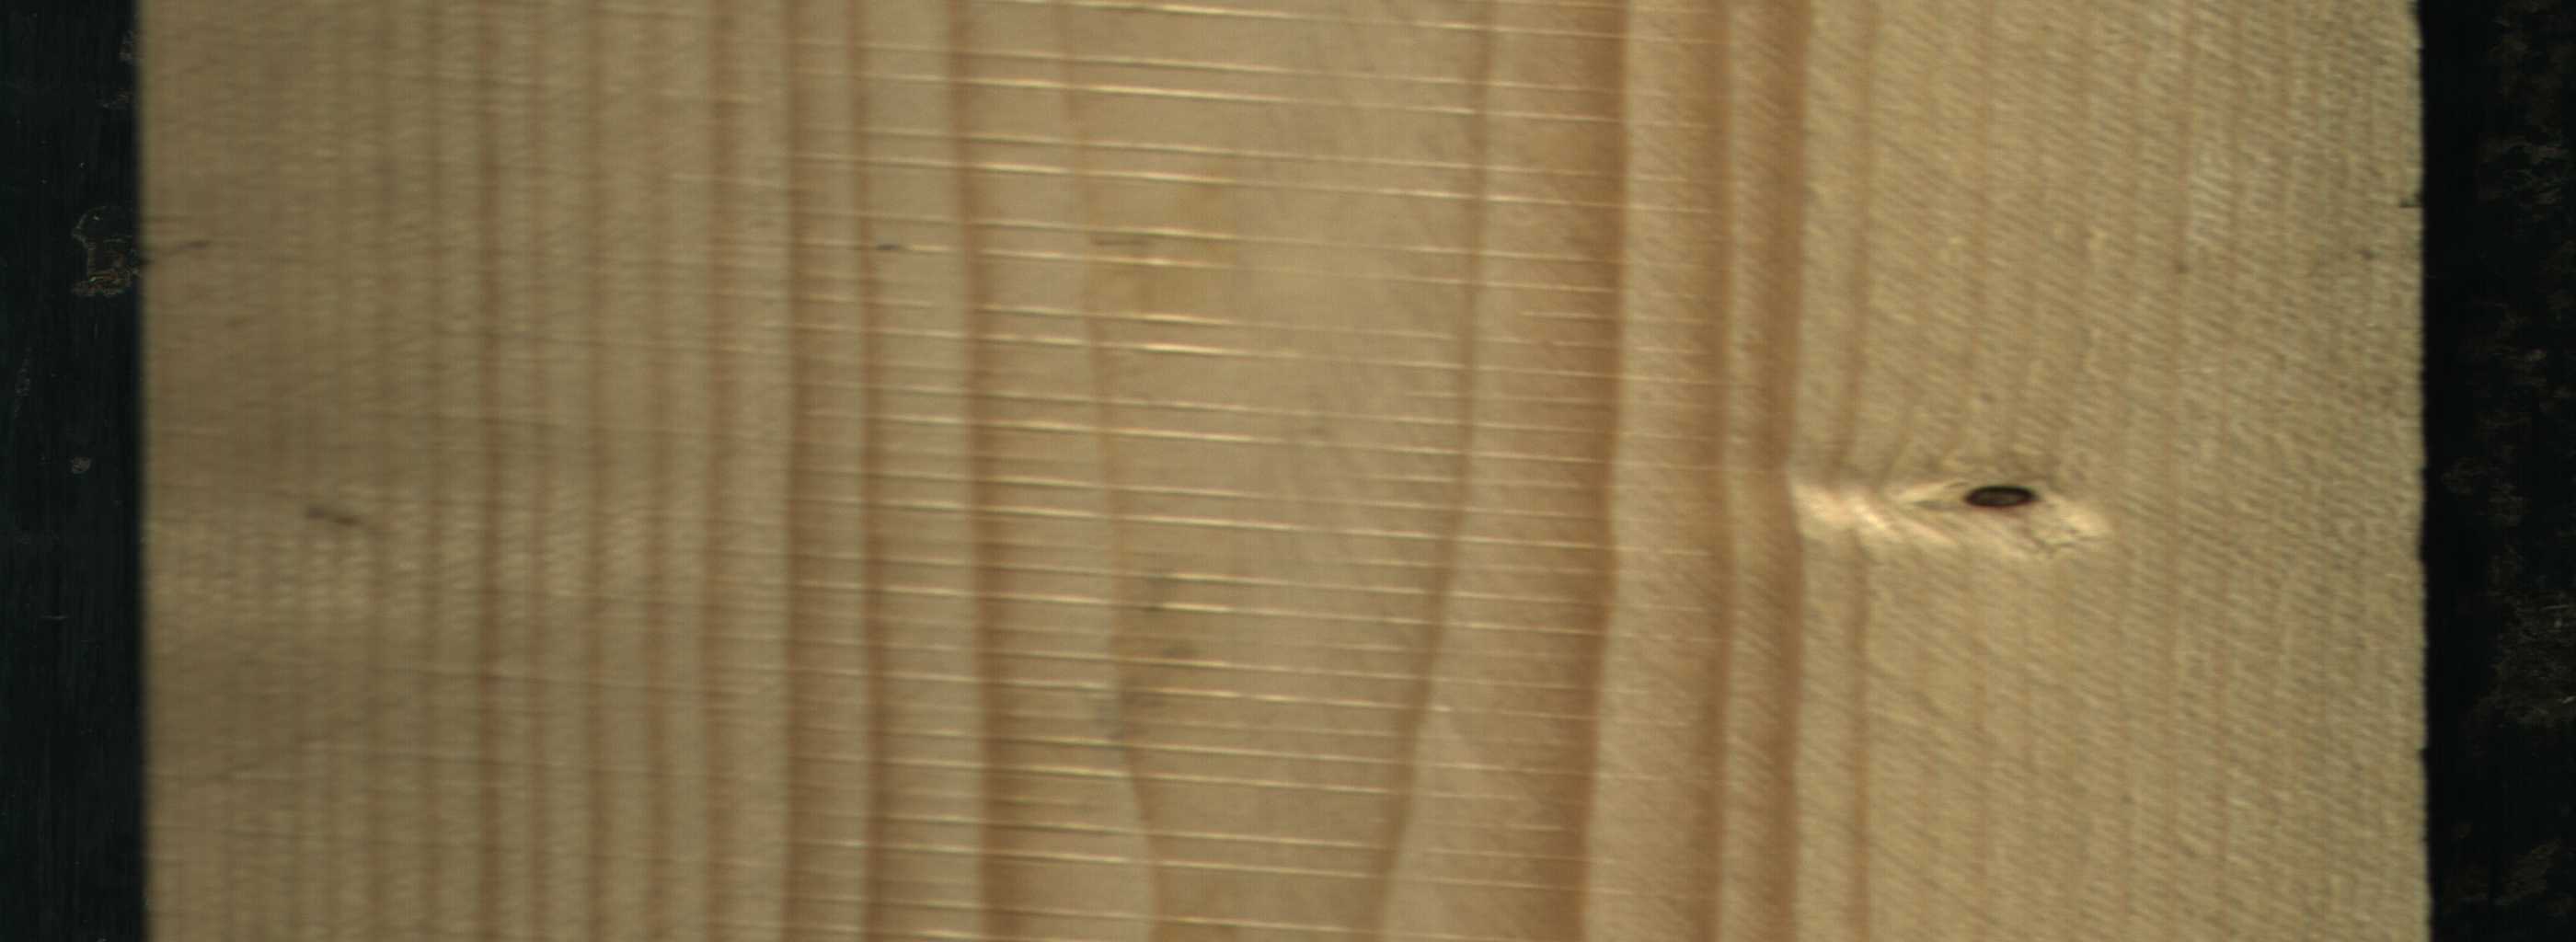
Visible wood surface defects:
Dead_Knot